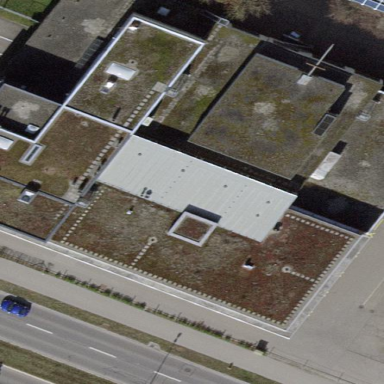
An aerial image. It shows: Building with flat roof.